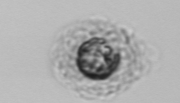
Label: Emiliania_huxleyi